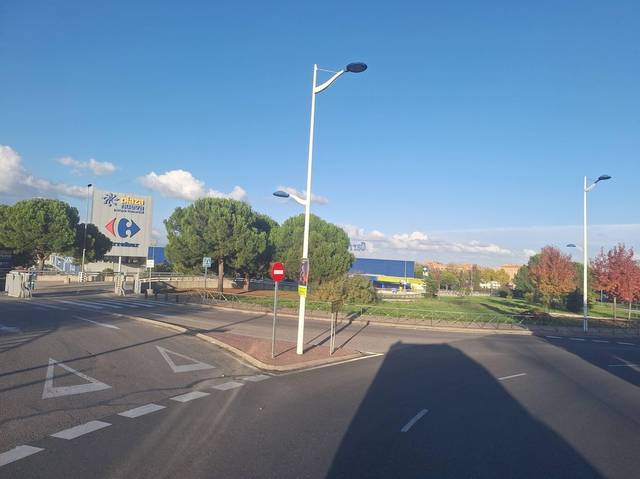
Region: Spain
Coordinates: 40.343, -3.758